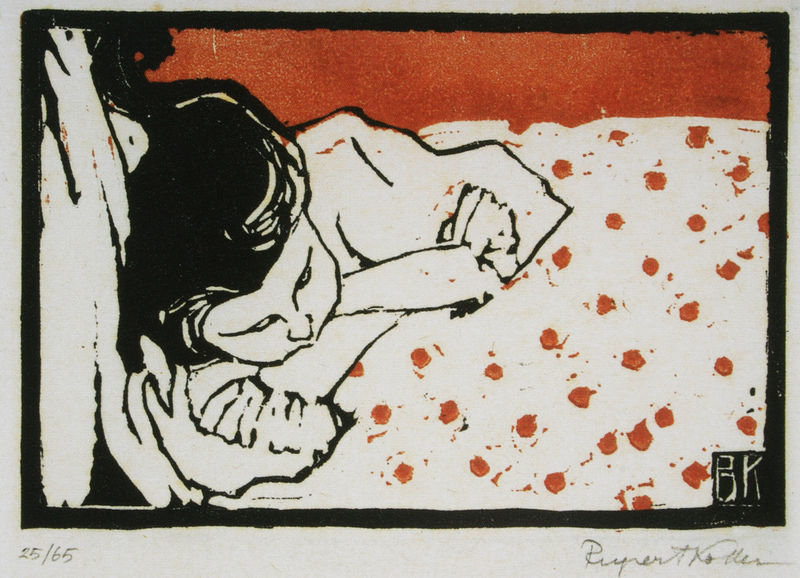
Titel: Schlafendes Mädchen
Künstler: Broncia Koller
Standort: Oberwaltersdorf
Institution: Broncia Koller Archiv
Schlagwörter: hand, kopf, schlaf, weiß, mädchen, blume, finger, frau, haar, hintergrund, mund, nase, schwarz, zeichnung, dame, rot, expressionismus, muster, hemd, wand, arm, arme, augen, bluse, falten, gesicht, rahmen, ärmel, hände, signatur, haare, decke, kind, nachthemd, locken, holzschnitt, schrift, papier, liegen, schlafen, schlafende, perspektive, grafik, graphik, linien, vogelperspektive, kissen, weib, bett, bettdecke, rüschen, lider, punkte, unterschrift, gepunktet, druck, linolschnitt, lithographie, schnitt, hochdruck, initialen, monogramm, linol, tupfen, vereinfacht, verschränkt, serie, stirm, girl, nummerierung, getupft, farbdruck, auflage, zweifarbig, bettwäsche, kopfkissen, pünktchen, coloriert, franz marc, marc, punktiert, daunen, schlf, sleep, verschränkte arme, arme verschränkt, zudecke, fedebett, fränzi, rk, 25, rote punkte, rupert, 65